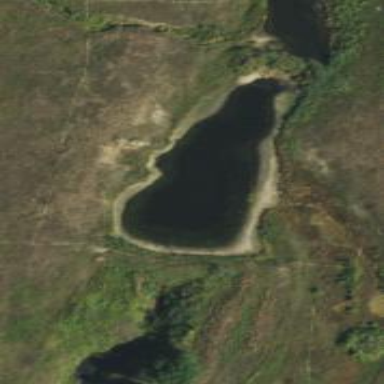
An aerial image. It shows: Natural reservoir of water.